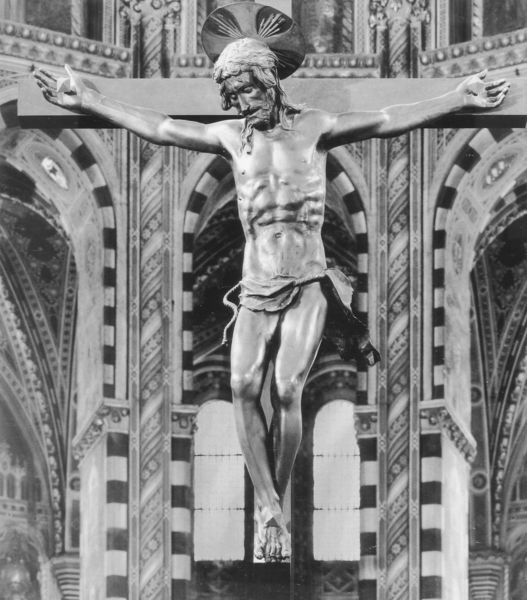
Titel: Kruzifix
Künstler: Donatello
Standort: Padua, Basilica del Santo (EU - I - Venetien)
Schlagwörter: gott, körper, lendenschurz, mann, fenster, holz, schwarz, säulen, weiss, tuch, alt, architektur, arm, arme, tod, vollbart, hände, kirche, locken, skulptur, lächeln, umarmung, bogen, rundbogen, detail, ornamente, metall, bronze, nägel, foto, fotografie, bögen, gewölbe, lendentuch, kreuz, schweben, kathedrale, heiligenschein, nimbus, christus, jesus, kreuzigung, kapelle, kruzifix, sakral, lenden, geschnitzt, altarbild, erlösung, gekreuzigter, golgotha, strahlenkranz, passion, heil, dreinageltypus, farbwechsel, kathedralee, kalvaria, keuzifix